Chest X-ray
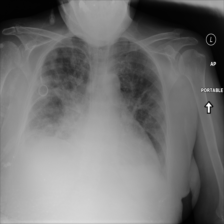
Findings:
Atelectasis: negative
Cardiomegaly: positive
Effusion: negative
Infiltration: positive
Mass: negative
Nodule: negative
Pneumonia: negative
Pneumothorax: negative
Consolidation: positive
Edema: positive
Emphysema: negative
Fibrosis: negative
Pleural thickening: negative
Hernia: negative